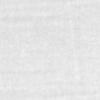
Label: no_change